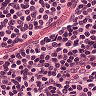
Metastatic tissue present: no